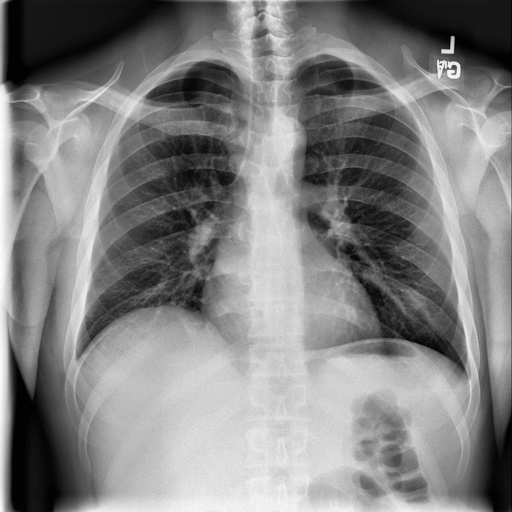
Finding: NORMAL